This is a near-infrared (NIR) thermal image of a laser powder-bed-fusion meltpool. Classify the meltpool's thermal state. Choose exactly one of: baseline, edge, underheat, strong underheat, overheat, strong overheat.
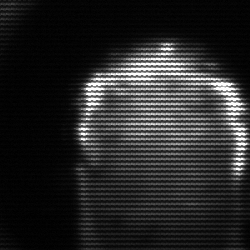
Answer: baseline